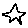
Label: star